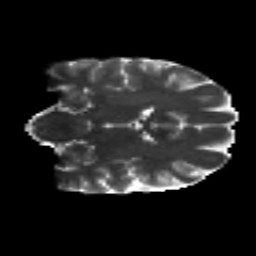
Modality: T2w
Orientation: coronal
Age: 28
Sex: male
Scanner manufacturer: siemens
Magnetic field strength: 3 T
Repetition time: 8.8 s
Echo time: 0.085 s